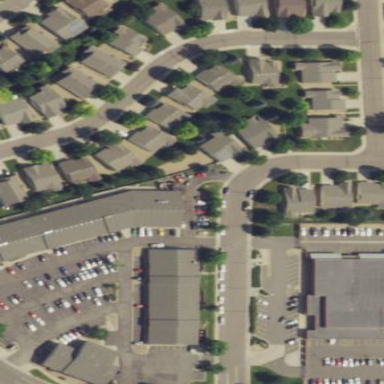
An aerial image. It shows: Customer parking area with surface parking.